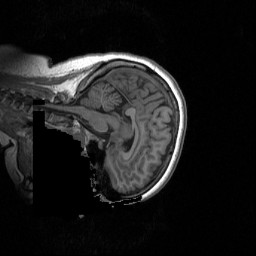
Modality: T1w
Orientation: sagittal